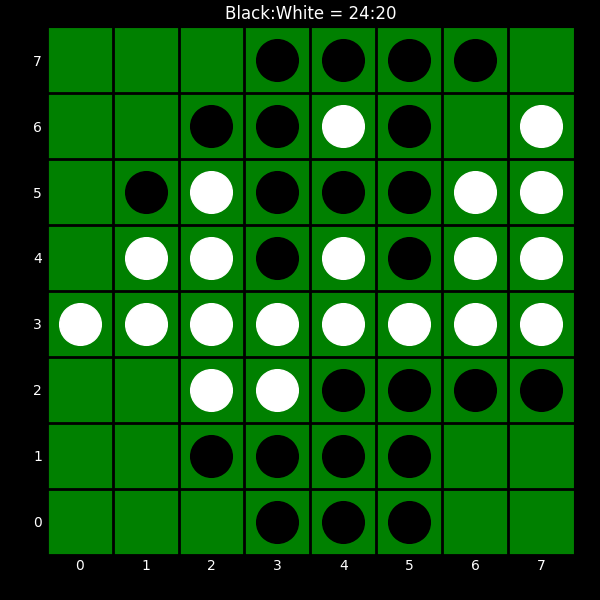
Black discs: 24
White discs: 20